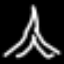
Label: The Eiffel Tower